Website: macys
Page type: billing-address
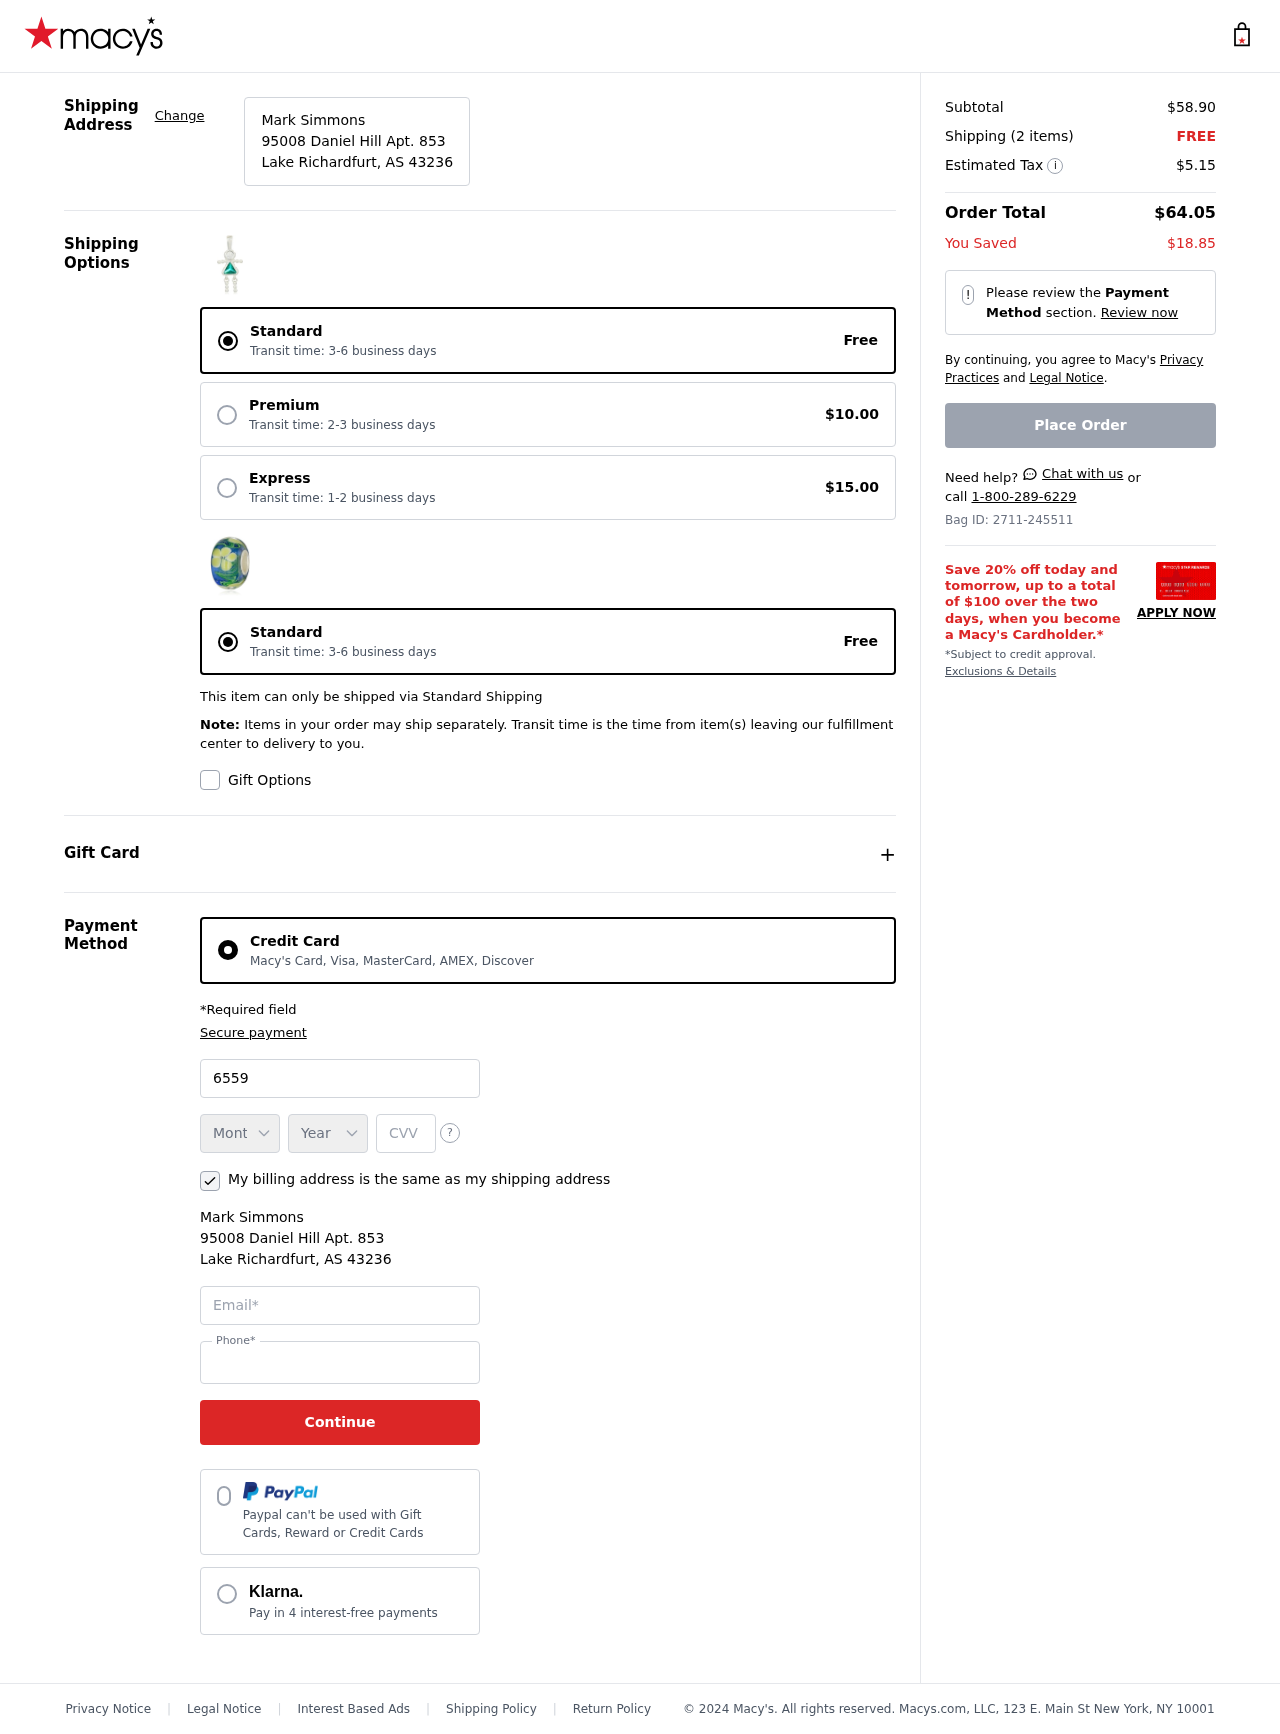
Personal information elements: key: PII_CARD_CVV
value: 748
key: PII_CARD_EXPIRY_MONTH
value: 10
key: PII_CARD_EXPIRY_YEAR
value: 28
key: PII_CARD_NUMBER
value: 6559 0986 3340 2942
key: PII_CITY_STATE_ZIP
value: Lake Richardfurt, AS 43236
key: PII_EMAIL
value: mark.simmons@yahoo.com
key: PII_FULLNAME
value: Mark Simmons
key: PII_PHONE
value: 8417556411
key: PII_STREET
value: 95008 Daniel Hill Apt. 853
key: PII_FULLNAME2
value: Mark Simmons
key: PII_CITY
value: Lake Richardfurt
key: PII_STATE
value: AS
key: PII_STATE_ABBR
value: AS
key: PII_POSTCODE
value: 43236
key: PII_POSTCODE_FULL
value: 43236
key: PII_CITY_STATE
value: Lake Richardfurt, AS
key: PII_POSTCODE_NUMERIC
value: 43236
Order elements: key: ORDER_SUBTOTAL
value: $58.90
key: ORDER_NUM_ITEMS
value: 2
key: ORDER_SHIPPING_COST
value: FREE
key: ORDER_TAX
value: $5.15
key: ORDER_TOTAL
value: $64.05
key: ORDER_SAVINGS
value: $18.85
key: ORDER_ID
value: Bag ID: 2711-245511